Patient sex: M
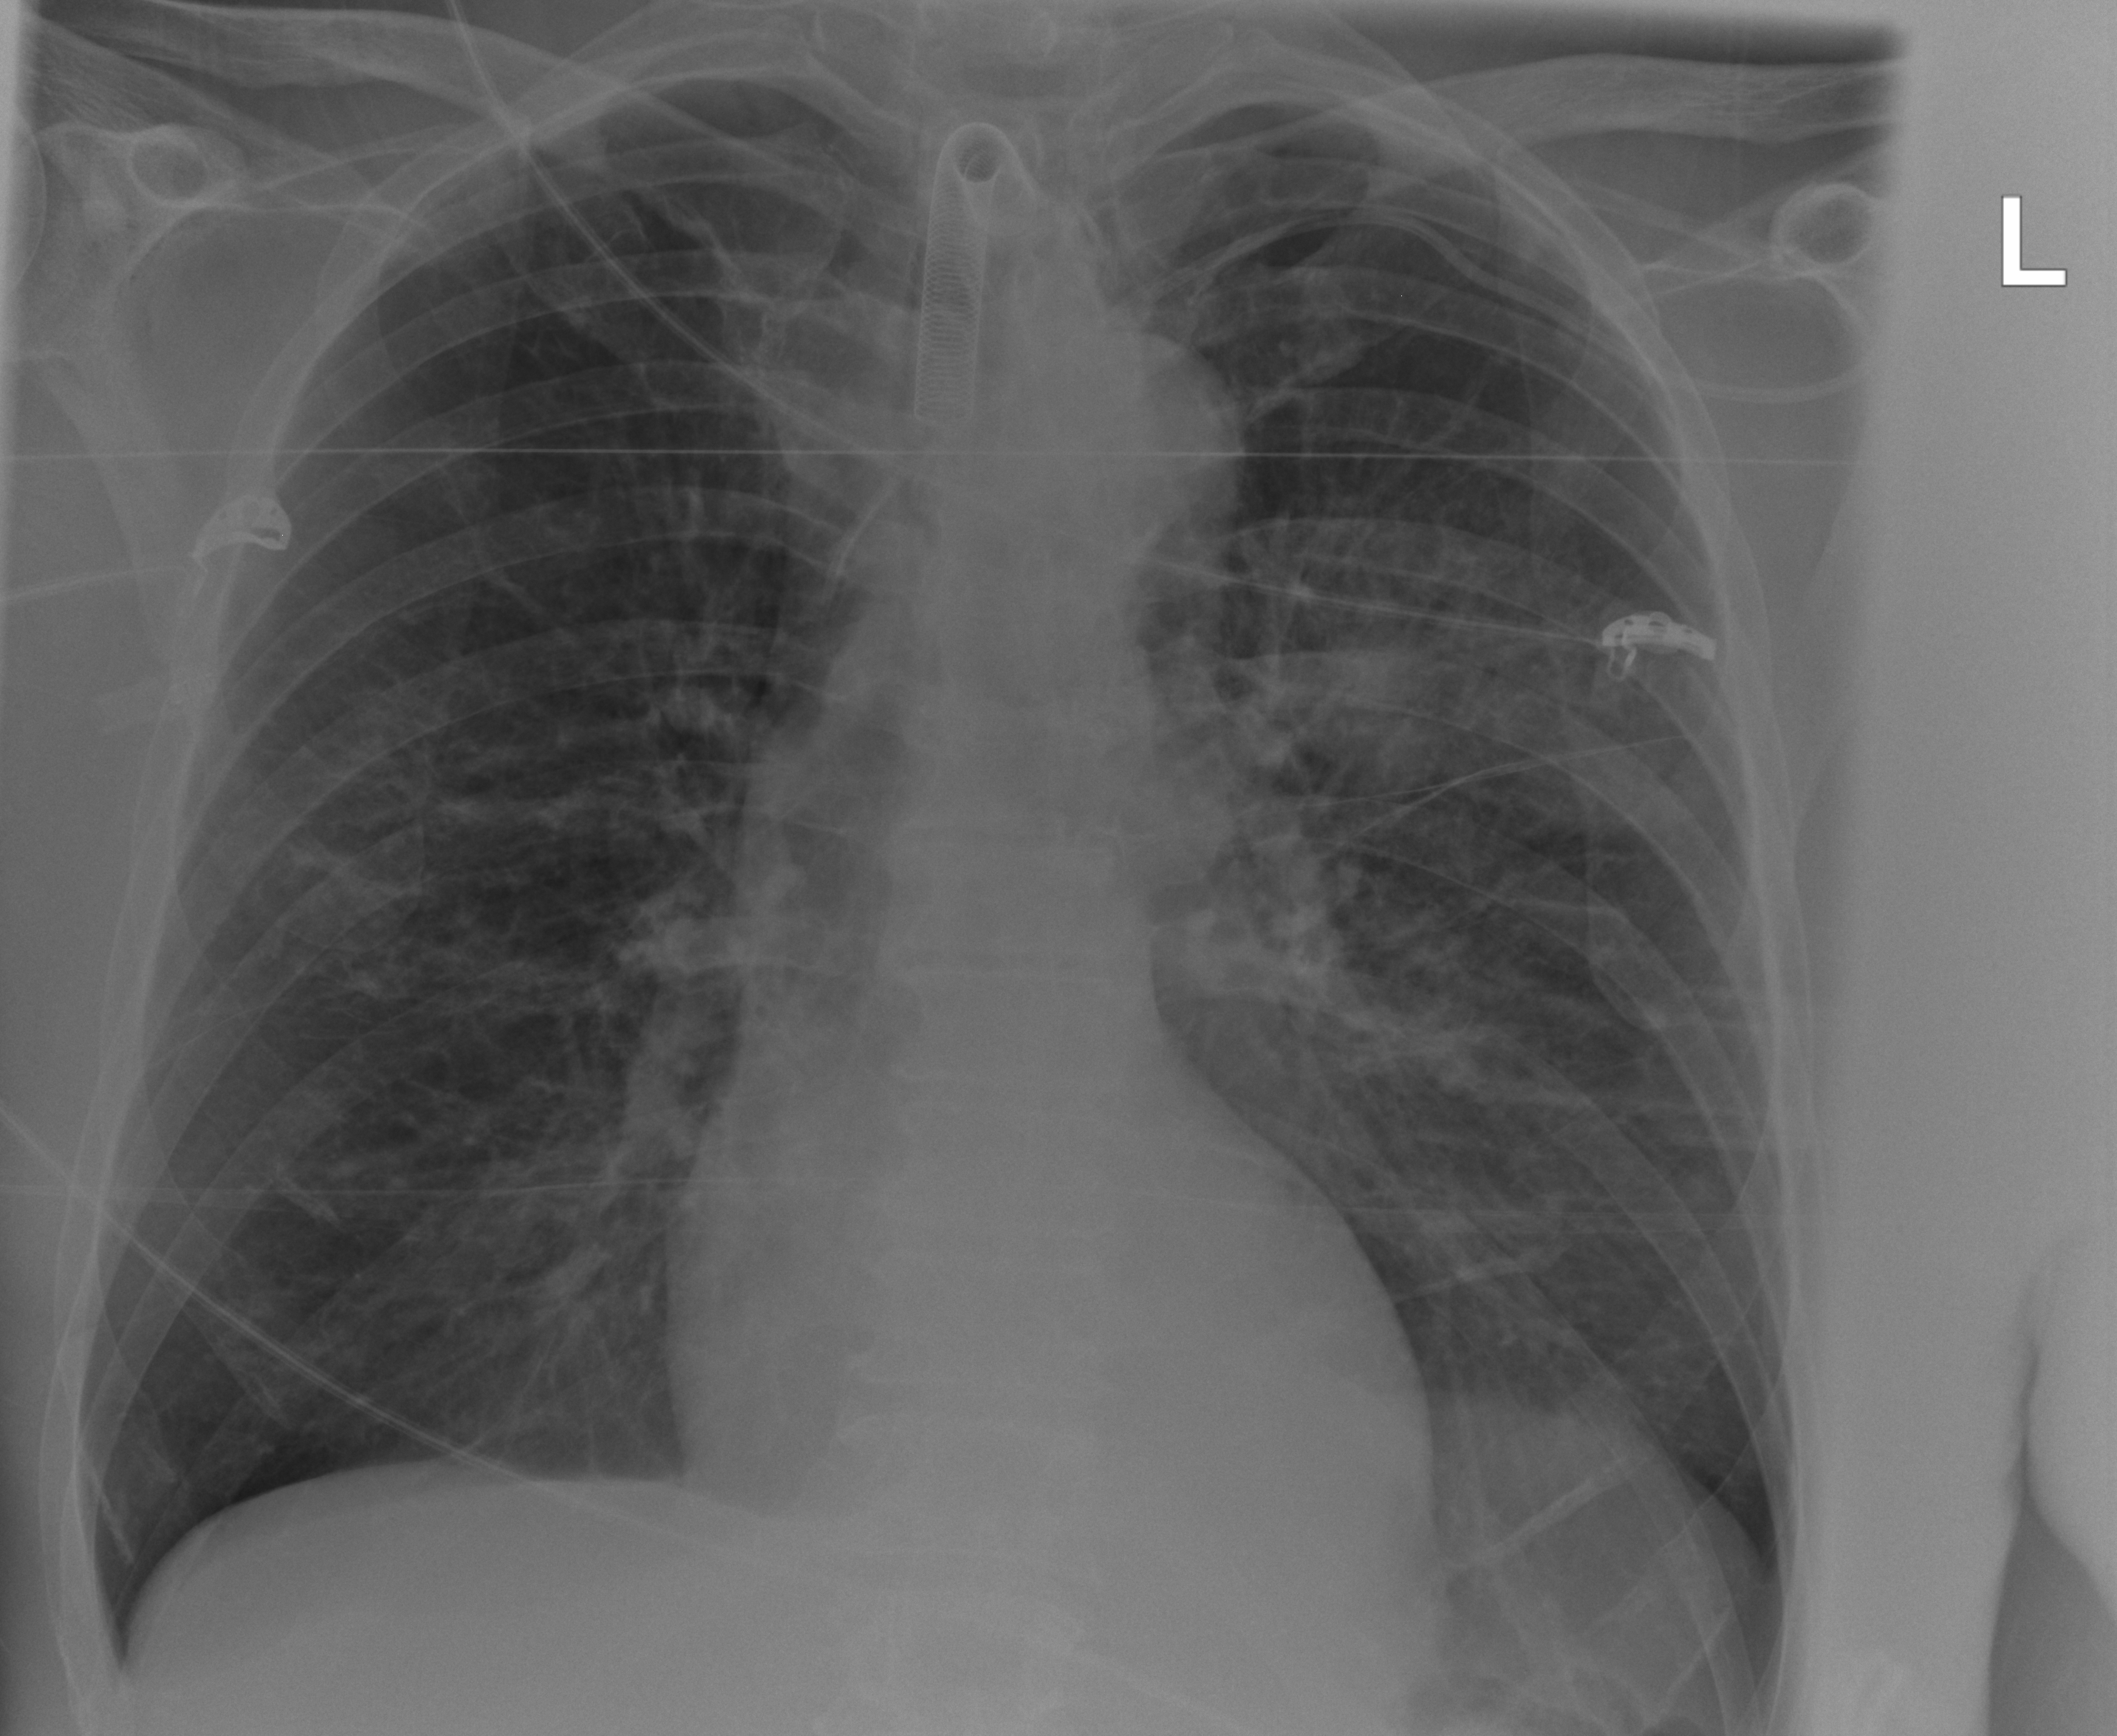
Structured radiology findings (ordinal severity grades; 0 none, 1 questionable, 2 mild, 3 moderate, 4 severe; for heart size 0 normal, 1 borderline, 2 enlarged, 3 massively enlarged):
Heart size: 0
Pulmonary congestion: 0
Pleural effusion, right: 0
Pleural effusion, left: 0
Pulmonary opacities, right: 0
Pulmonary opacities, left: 2
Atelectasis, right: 0
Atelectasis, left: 0